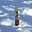
Label: 1